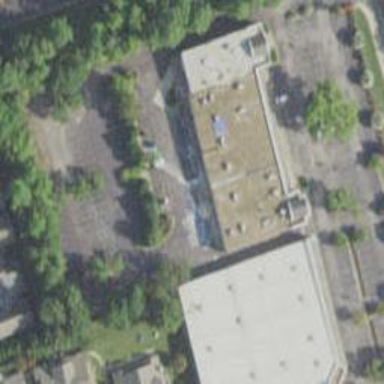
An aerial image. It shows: Swimming pool shop.